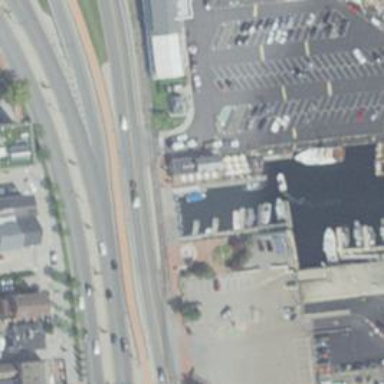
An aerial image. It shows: Man-made pier.